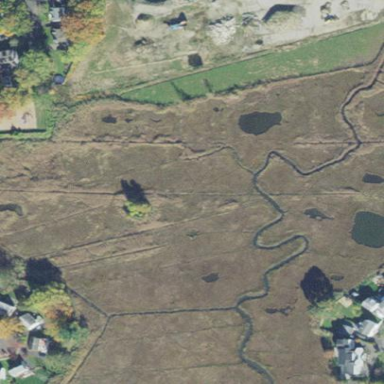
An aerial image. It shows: Preserved wetland area categorized as Existing Preserved Open Space.